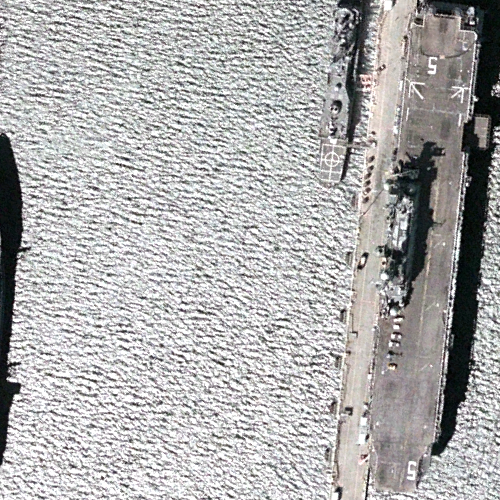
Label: assault